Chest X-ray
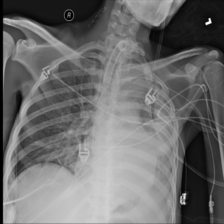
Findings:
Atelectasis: positive
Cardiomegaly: negative
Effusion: negative
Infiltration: negative
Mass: negative
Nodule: negative
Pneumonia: negative
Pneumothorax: negative
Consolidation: positive
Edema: negative
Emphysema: negative
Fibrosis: negative
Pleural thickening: negative
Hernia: negative